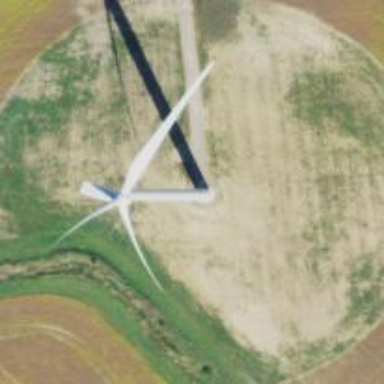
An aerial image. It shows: Wind generator in the form of horizontal axis wind turbine.